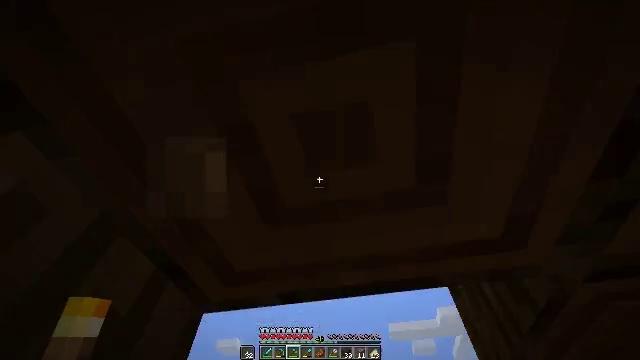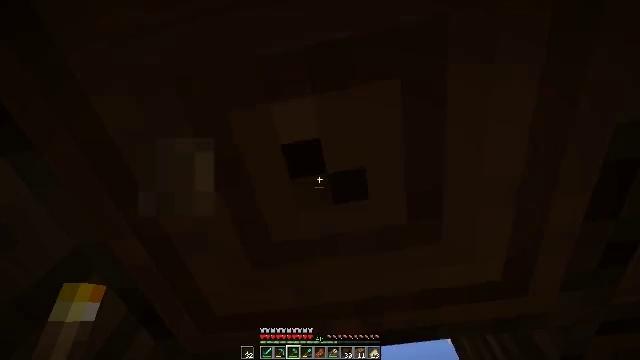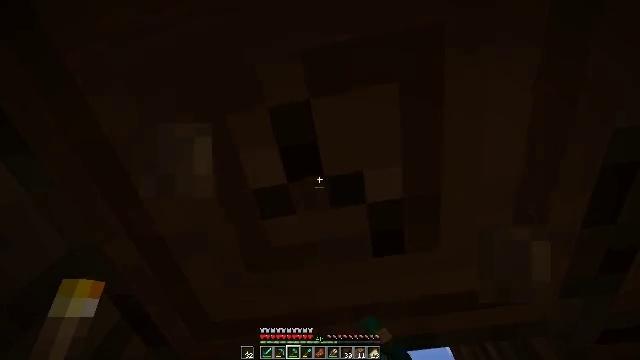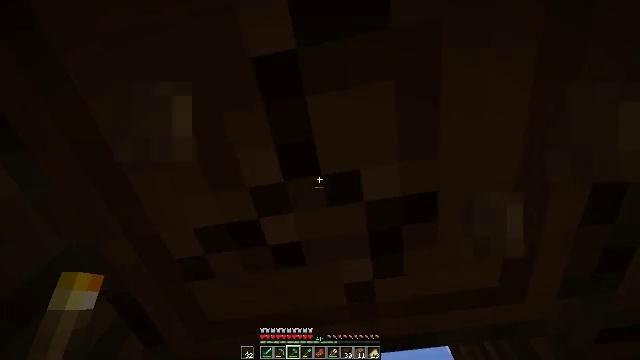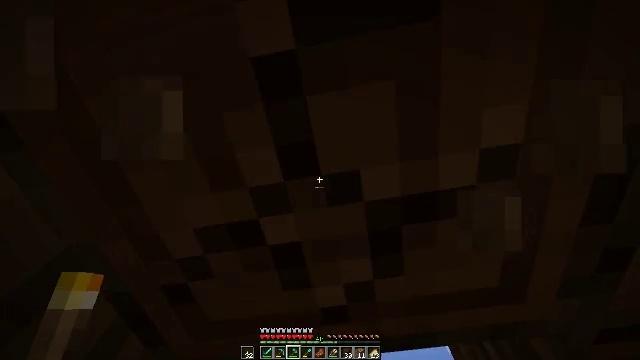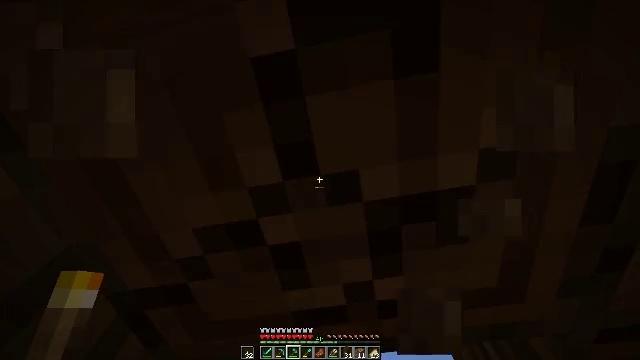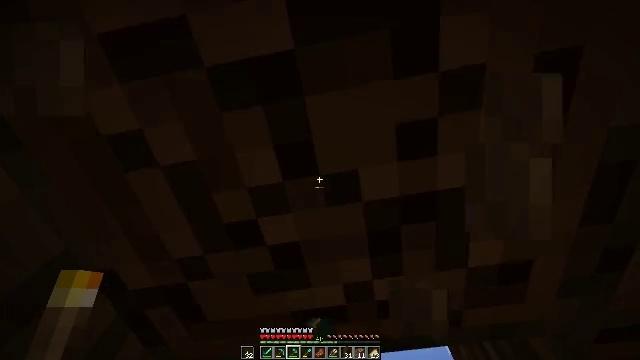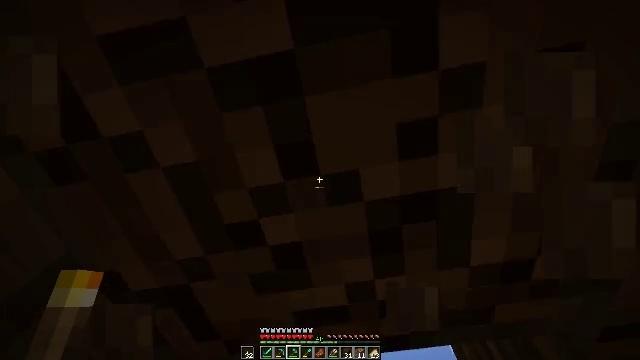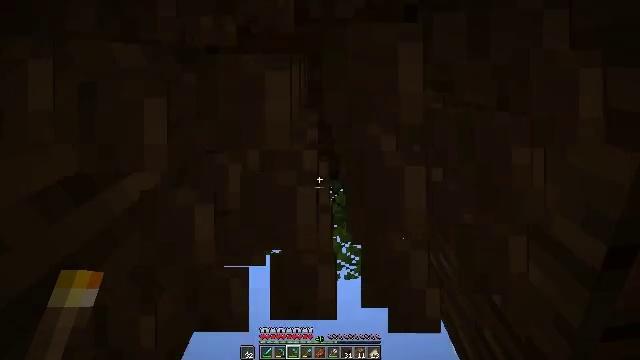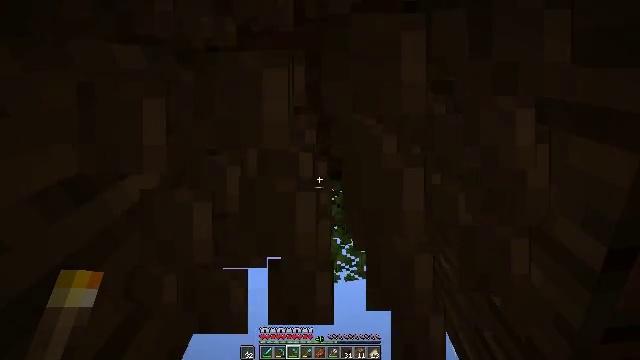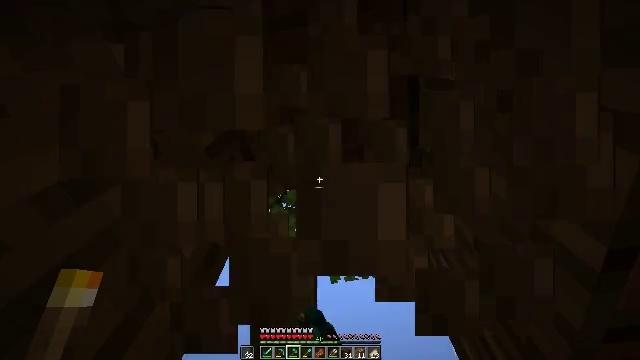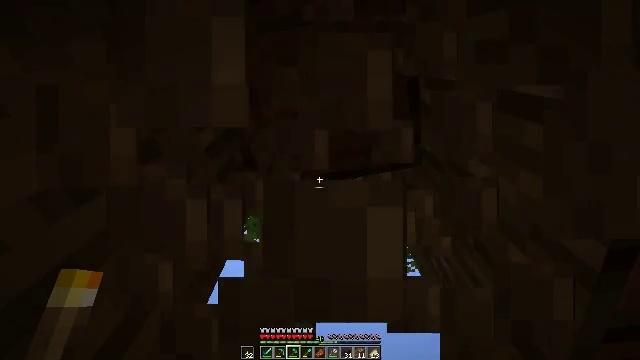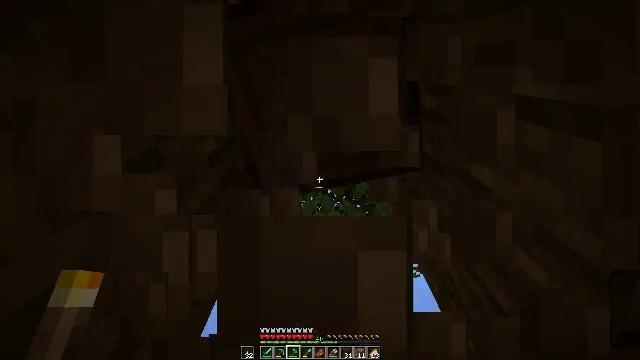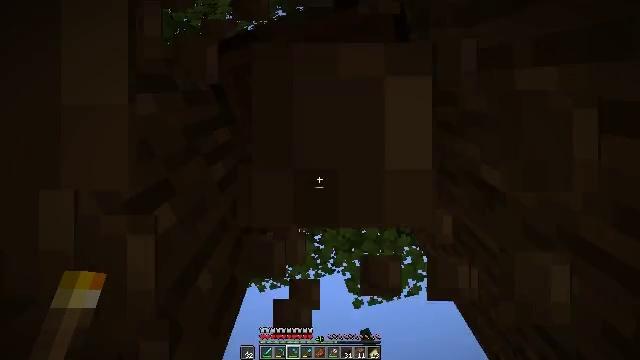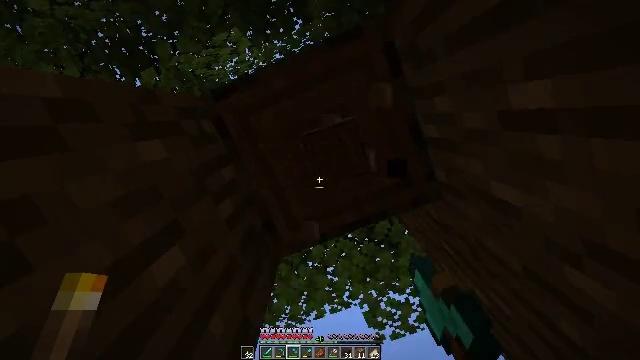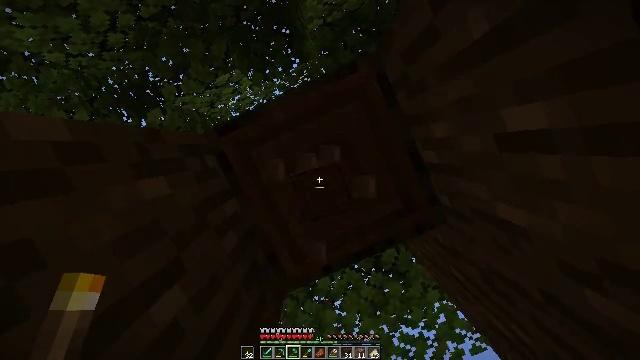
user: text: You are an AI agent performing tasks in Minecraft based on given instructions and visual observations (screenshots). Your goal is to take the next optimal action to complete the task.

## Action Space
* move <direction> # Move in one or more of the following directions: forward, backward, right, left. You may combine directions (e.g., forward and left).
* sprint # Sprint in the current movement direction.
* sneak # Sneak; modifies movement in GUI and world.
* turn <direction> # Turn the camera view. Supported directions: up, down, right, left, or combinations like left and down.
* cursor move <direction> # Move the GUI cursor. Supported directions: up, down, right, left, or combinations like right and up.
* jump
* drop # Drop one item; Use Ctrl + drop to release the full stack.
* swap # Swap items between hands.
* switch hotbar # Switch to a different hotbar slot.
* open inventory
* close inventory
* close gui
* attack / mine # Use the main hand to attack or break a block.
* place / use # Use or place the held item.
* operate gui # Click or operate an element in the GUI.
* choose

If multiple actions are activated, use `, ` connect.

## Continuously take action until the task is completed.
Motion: motion action
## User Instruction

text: Gather dark oak log for crafting.
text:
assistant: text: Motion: turn right and up, attack / mine
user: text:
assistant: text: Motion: turn up, attack / mine
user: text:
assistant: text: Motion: attack / mine
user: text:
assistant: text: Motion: attack / mine
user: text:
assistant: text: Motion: attack / mine
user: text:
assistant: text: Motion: attack / mine
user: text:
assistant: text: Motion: attack / mine
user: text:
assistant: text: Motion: attack / mine
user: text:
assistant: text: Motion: attack / mine
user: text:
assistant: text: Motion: attack / mine
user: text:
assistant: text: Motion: attack / mine
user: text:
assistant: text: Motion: turn left and up, attack / mine
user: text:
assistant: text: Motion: turn left and up, attack / mine
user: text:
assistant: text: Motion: turn left and up, attack / mine
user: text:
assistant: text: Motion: turn left and up, attack / mine
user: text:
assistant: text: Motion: turn left and up, attack / mine
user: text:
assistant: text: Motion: turn left and up, attack / mine
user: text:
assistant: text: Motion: turn left and up, attack / mine
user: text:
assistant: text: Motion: attack / mine
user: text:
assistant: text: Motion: attack / mine
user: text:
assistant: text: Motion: attack / mine
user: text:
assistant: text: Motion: attack / mine
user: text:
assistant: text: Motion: attack / mine
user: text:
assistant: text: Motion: attack / mine
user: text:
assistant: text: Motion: attack / mine
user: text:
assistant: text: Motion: attack / mine
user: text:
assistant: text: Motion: attack / mine
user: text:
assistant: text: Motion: attack / mine
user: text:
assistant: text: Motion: attack / mine
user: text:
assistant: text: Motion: attack / mine